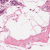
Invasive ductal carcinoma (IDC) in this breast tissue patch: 0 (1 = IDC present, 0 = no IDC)